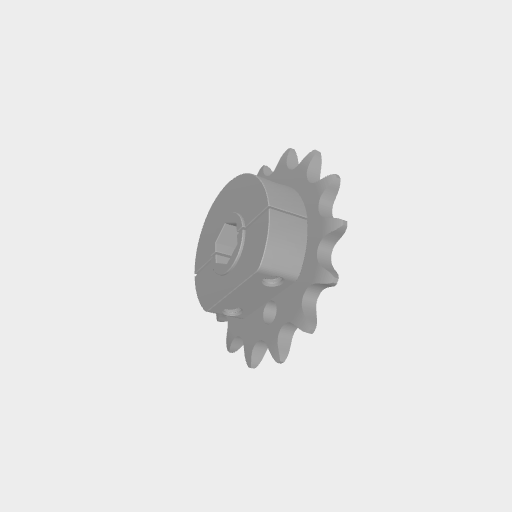
Part: SteelClampingSprocket8RID